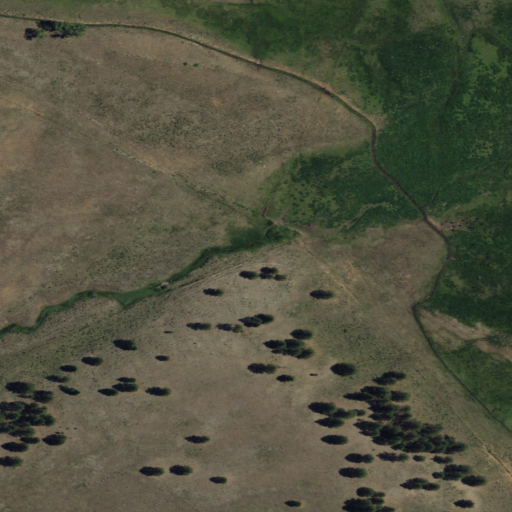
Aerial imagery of valley in New Mexico named Willow Gulch containing shrub, herbaceous wetlands, woody wetlands, grassland, and evergreen forest